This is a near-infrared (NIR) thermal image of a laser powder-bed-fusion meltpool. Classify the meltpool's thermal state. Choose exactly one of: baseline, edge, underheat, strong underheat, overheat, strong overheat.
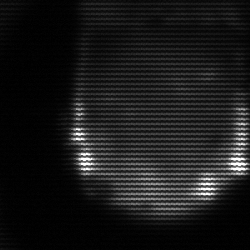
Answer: edge